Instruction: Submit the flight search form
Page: home
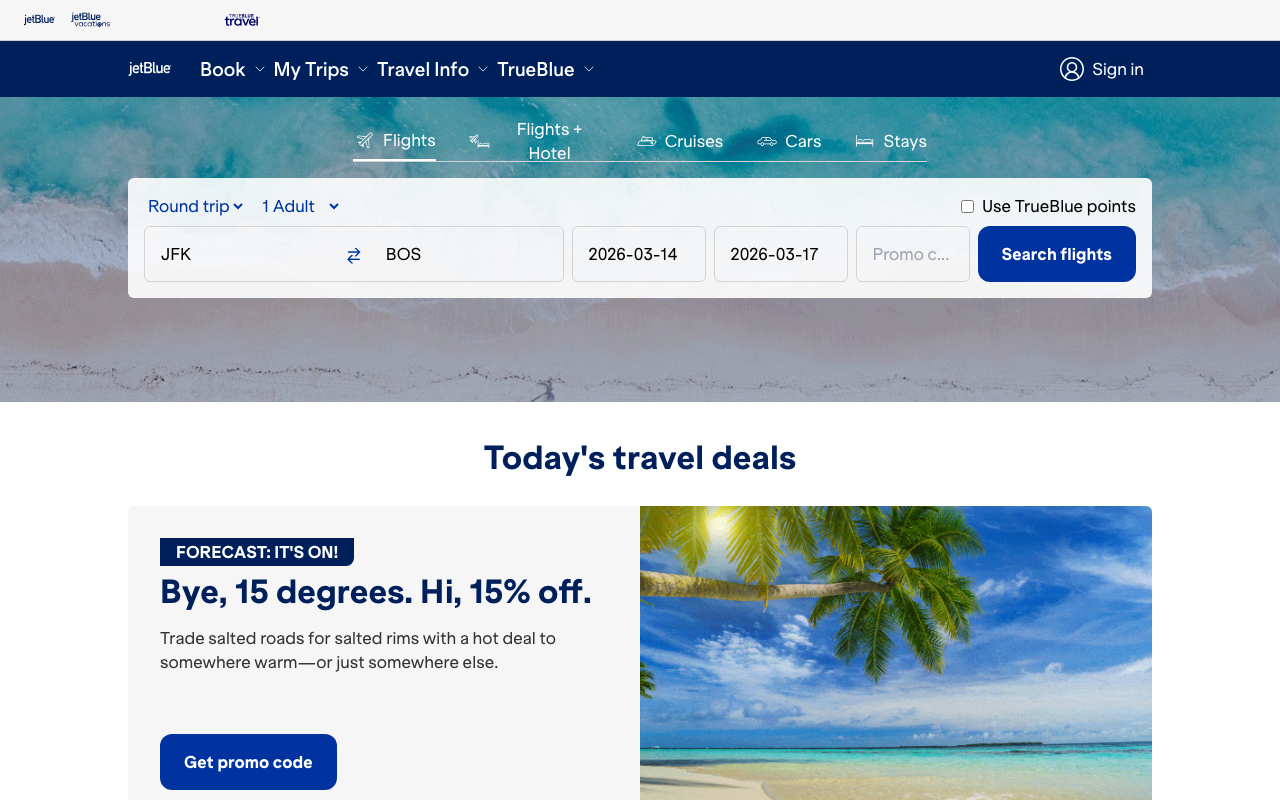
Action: click